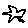
Label: star